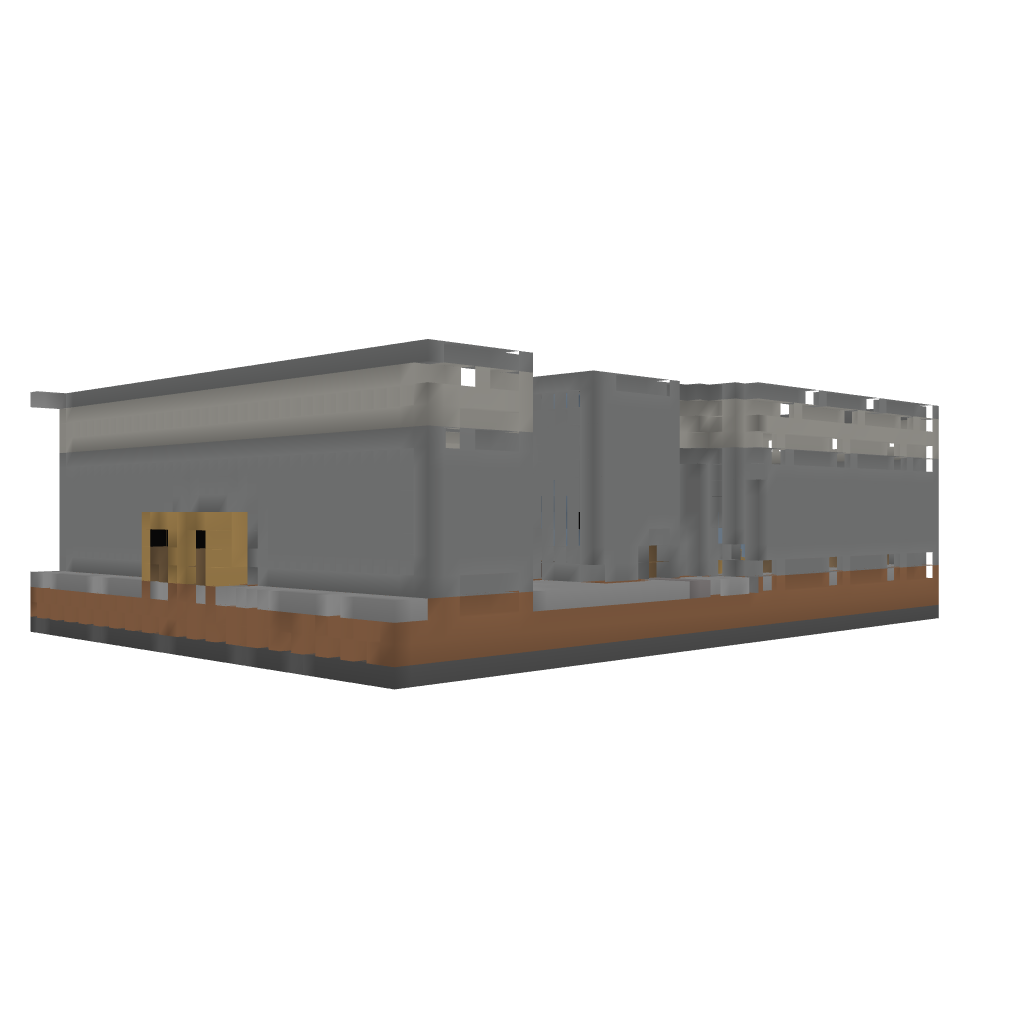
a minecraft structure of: Working Horse Race Stadium